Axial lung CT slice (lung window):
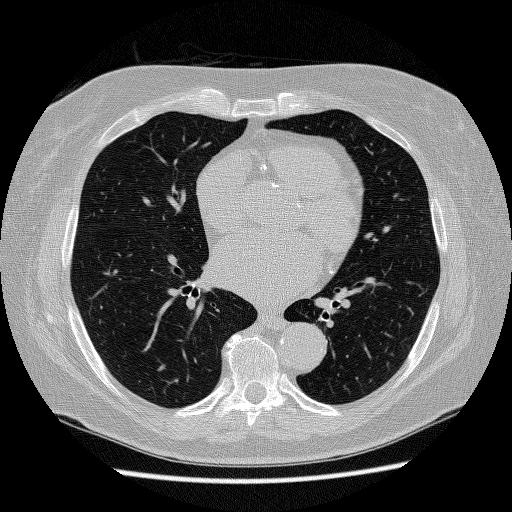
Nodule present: no